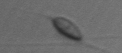
Label: Chrysochromulina